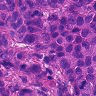
Metastatic tissue present: yes